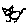
Label: cat